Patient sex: F
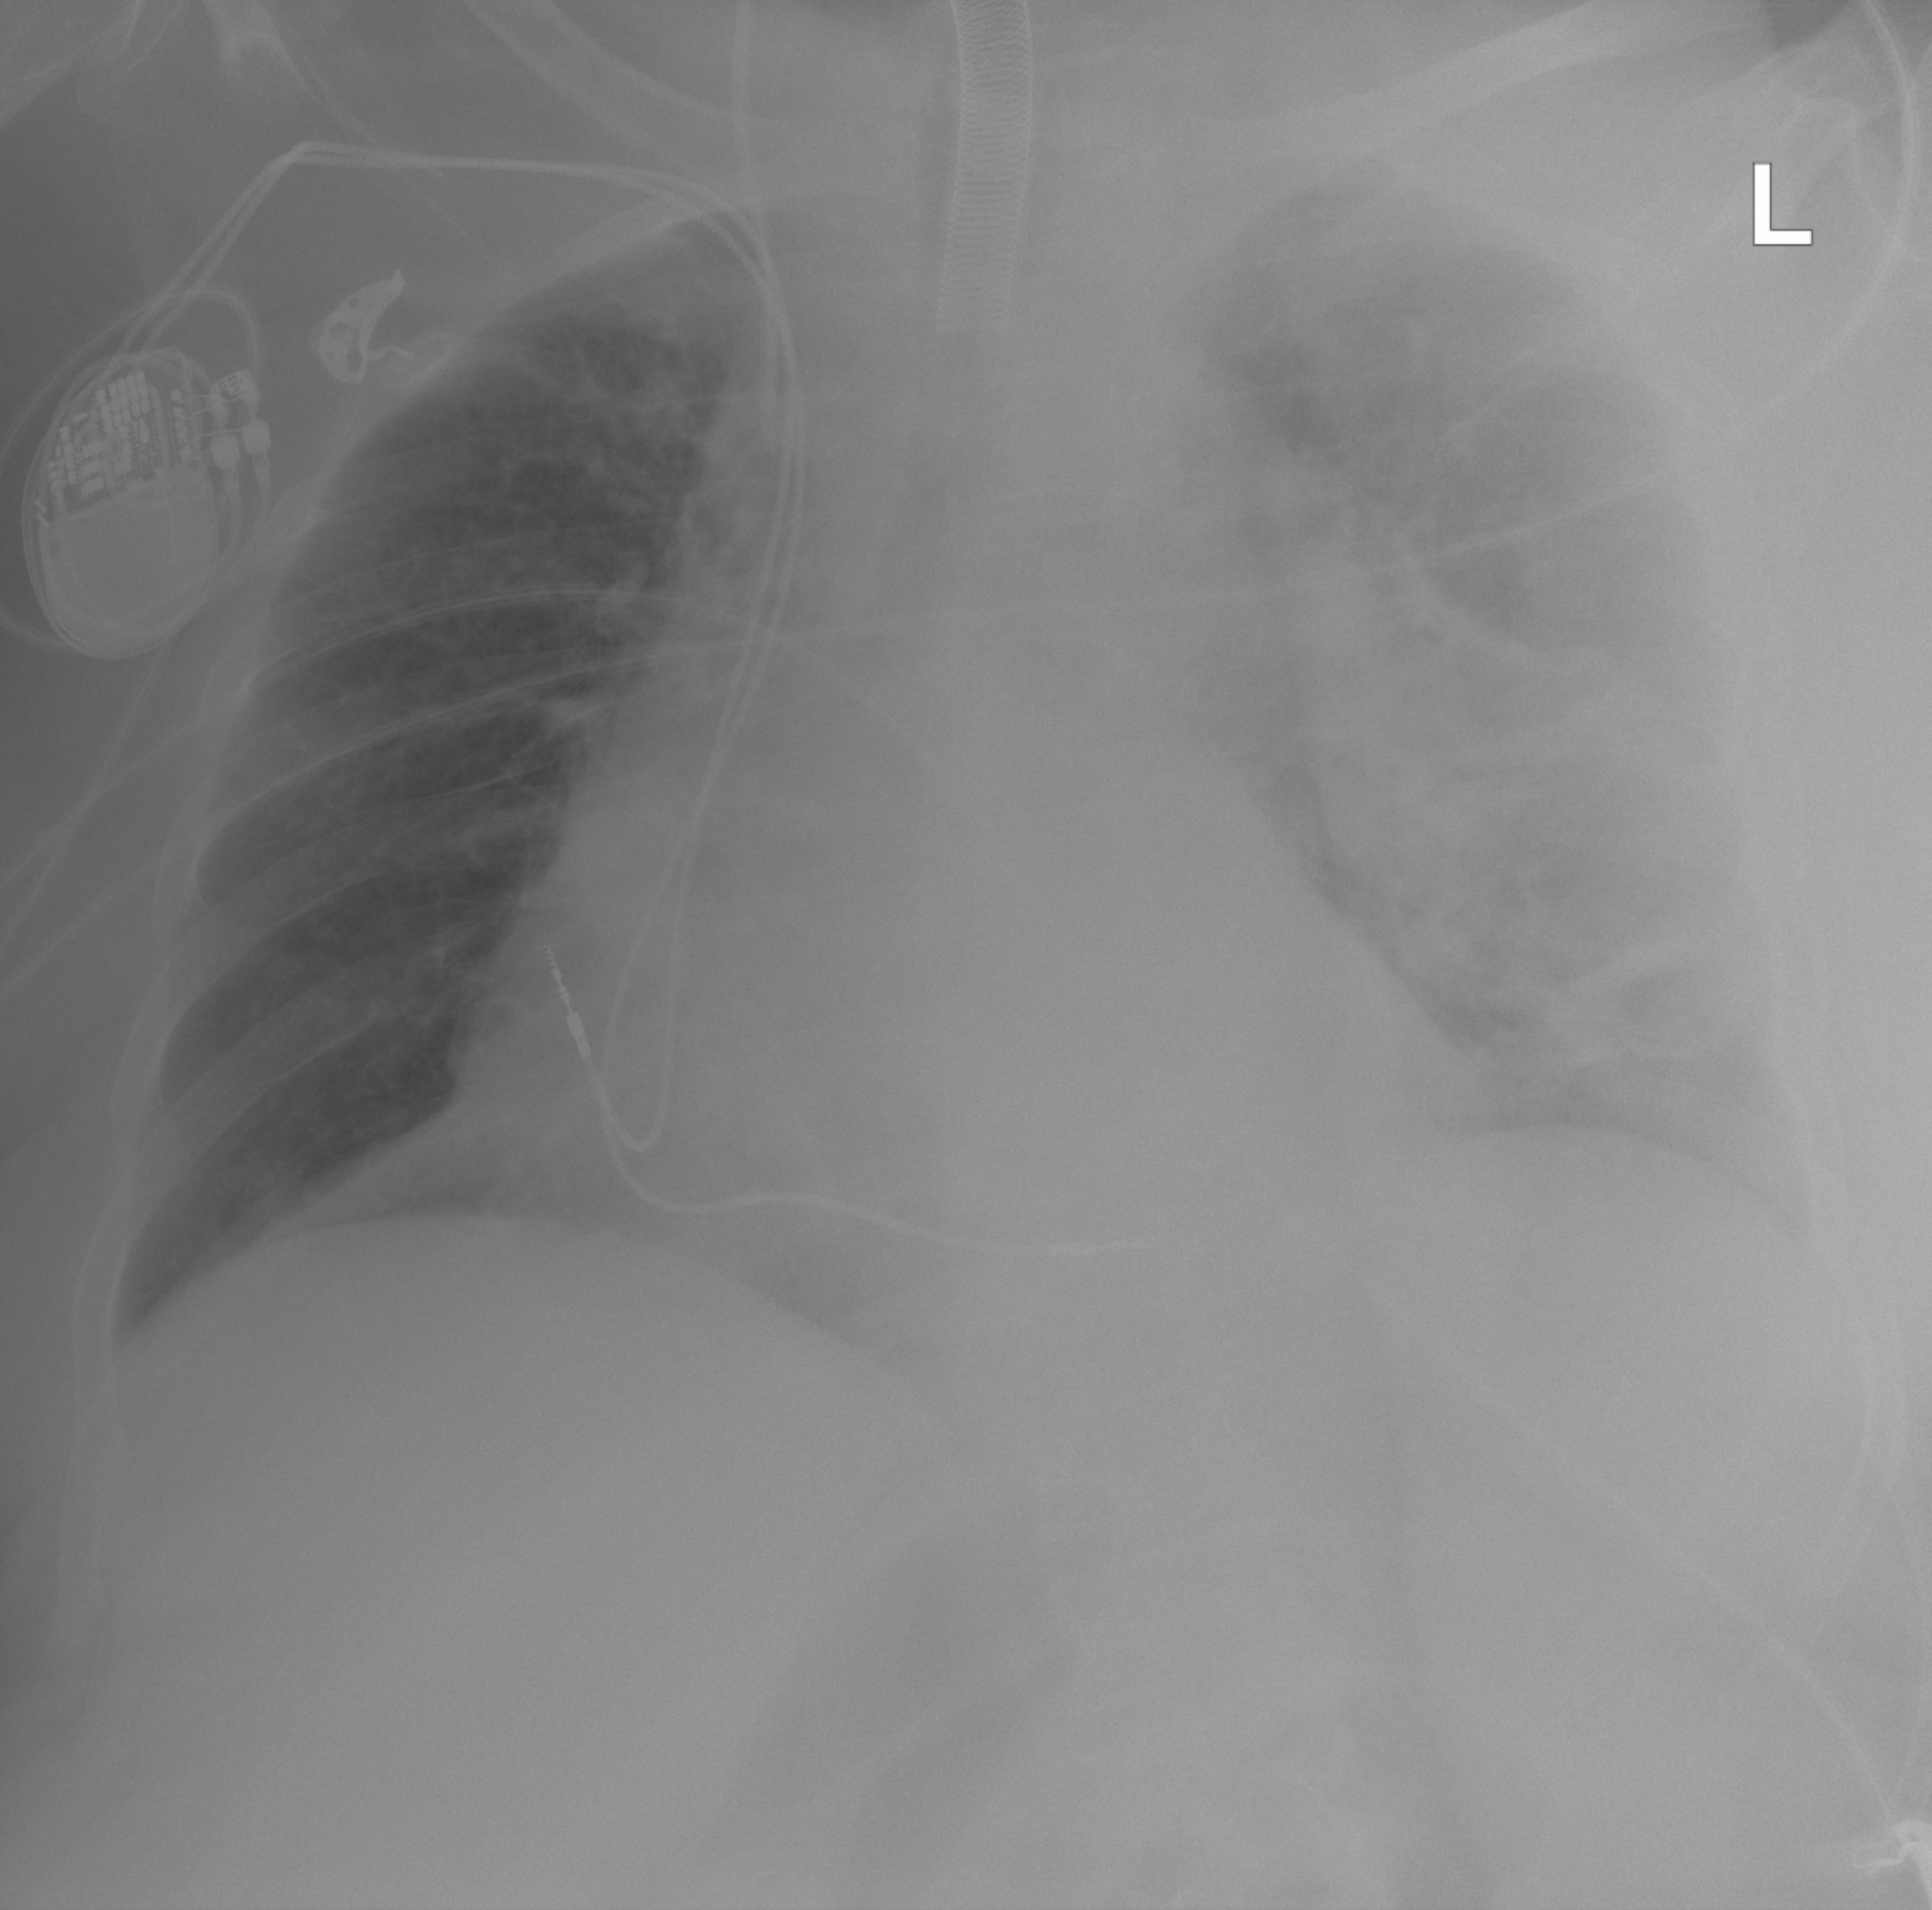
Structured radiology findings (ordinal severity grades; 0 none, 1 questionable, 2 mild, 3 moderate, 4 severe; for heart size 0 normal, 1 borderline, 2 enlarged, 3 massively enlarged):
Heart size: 2
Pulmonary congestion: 3
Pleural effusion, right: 2
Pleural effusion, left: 3
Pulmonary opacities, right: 2
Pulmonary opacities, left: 2
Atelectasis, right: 2
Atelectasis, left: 2